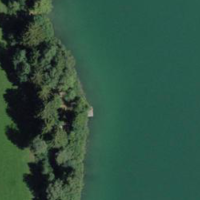
EUNIS habitat code: 14
Species observed at this site:
Enallagma cyathigerum
Orthetrum cancellatum